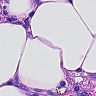
Metastatic tissue present: yes